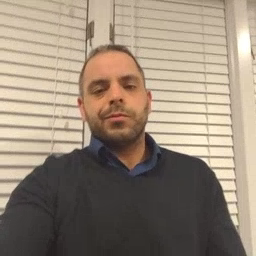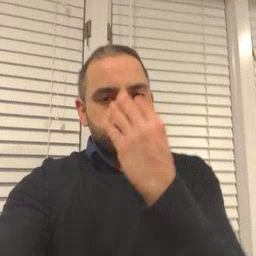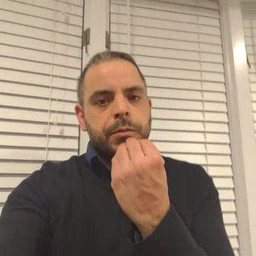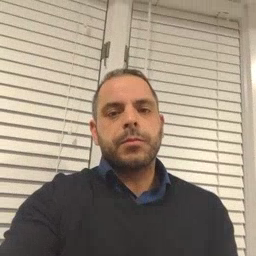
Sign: sleep